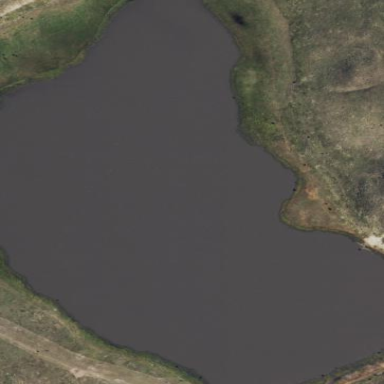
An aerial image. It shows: Serene lake.